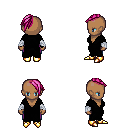
a pixel art fantasy rpg character, female body template, human, dark skin, black robe, magenta pants, pink long mohawk hairstyle, white cloth bandages, gold boots, four views (front, back, left, right), 2x2 character sprite sheet, small pixel art, hard edges, no anti-aliasing